Interaction volume radius: 10 \u00c5
Interaction volume height: 35 \u00c5
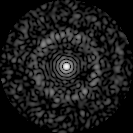
Disorder parameter: 0.8323